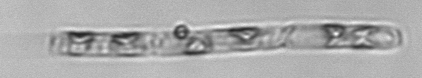
Label: Guinardia_delicatula